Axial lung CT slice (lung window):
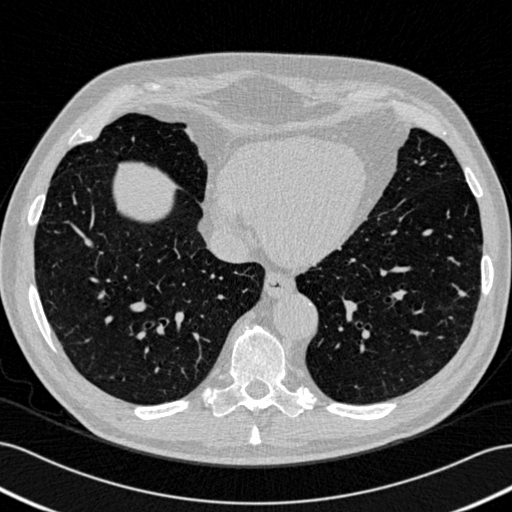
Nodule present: yes
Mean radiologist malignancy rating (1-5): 2.25